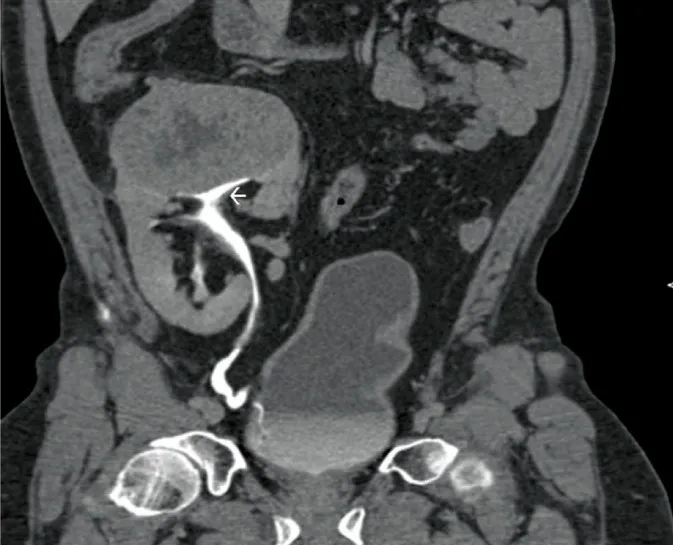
A 56-year-old man with renal cell carcinoma in renal allograft. Findings: Coronal CT of the abdomen with intravenous contrast. Curved MPR reconstruction of delayed image showing normal contrast excretion in the renal allograft with heterogeneously enhancing mass lesion at the upper pole of renal allograft involving PC system in the upper pole renal allograft (white arrow) (Technique: Siemens Somatom sensation 64-slice CT scanner, Coronal CT, KV 120, Eff mAs 105, Slice thickness 5 mm. Contrast: Iohexol 350, 70 mL, Delayed Phase [10 min.
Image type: radiology (ct)